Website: crate-barrel
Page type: account-selection
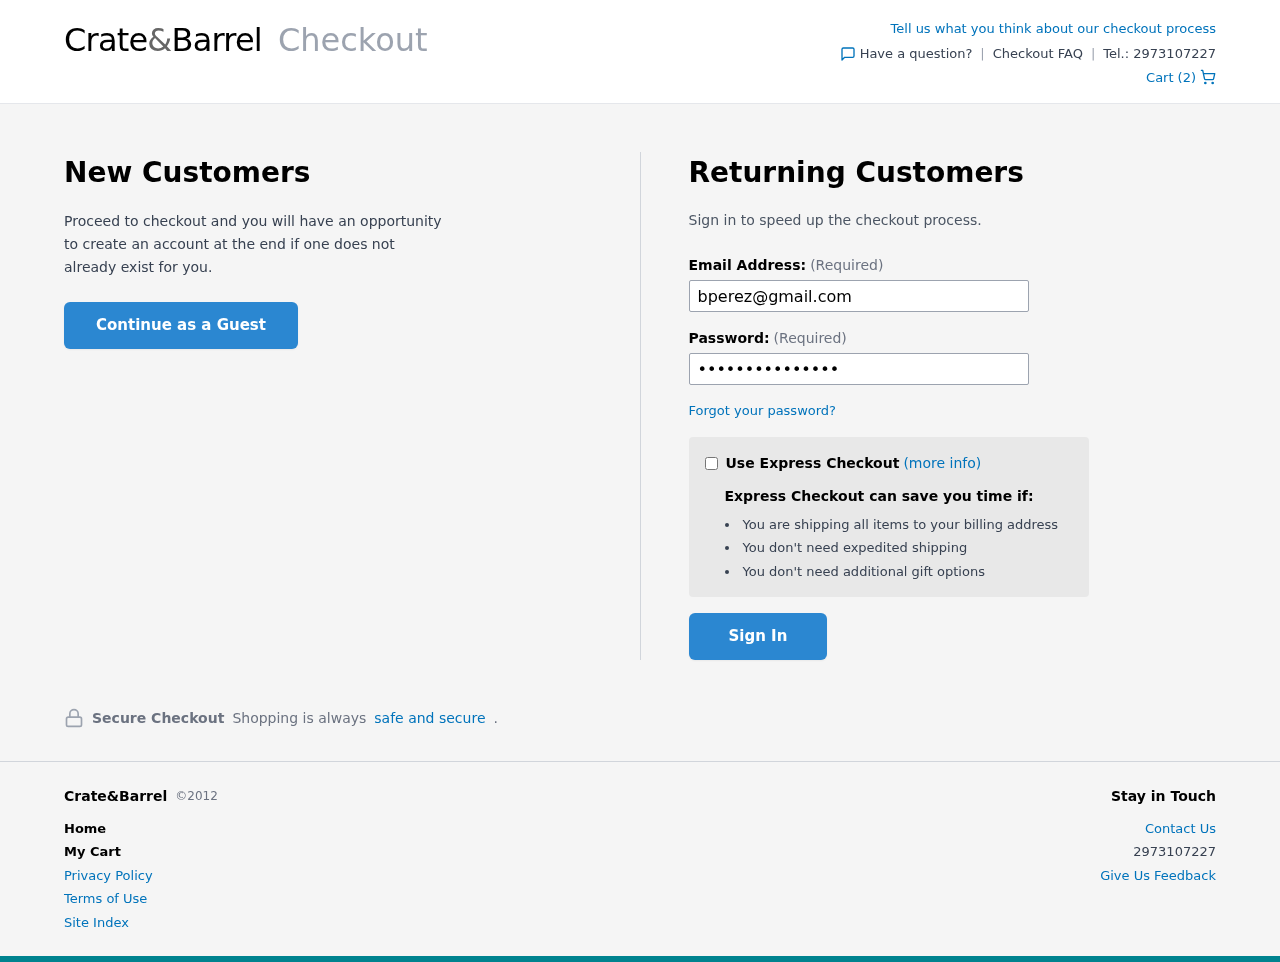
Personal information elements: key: PII_EMAIL
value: bperez@gmail.com
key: PII_PHONE
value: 2973107227
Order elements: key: ORDER_NUM_ITEMS
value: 2